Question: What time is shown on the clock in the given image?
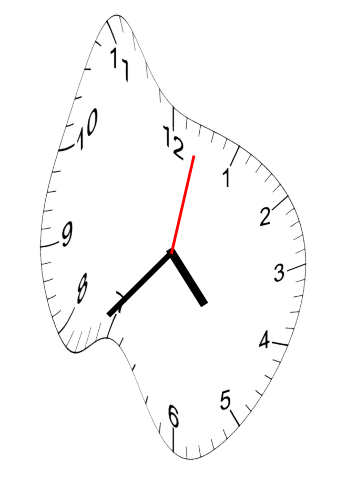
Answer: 04:37:02